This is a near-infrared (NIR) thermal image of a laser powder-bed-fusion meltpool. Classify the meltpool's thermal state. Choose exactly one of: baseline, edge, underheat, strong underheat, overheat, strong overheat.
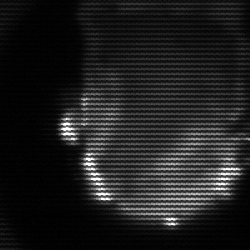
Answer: baseline